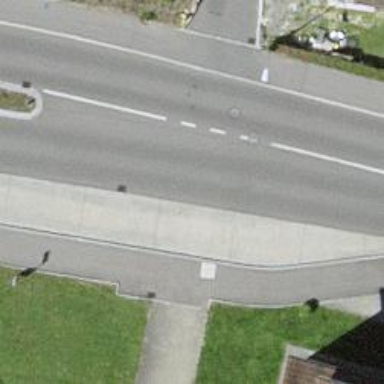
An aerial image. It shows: Public transport stop position.